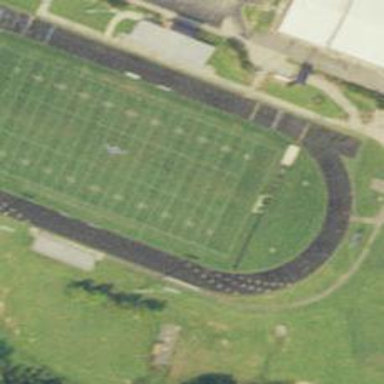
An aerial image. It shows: American football pitch for leisure and sport activities.